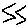
Label: zigzag